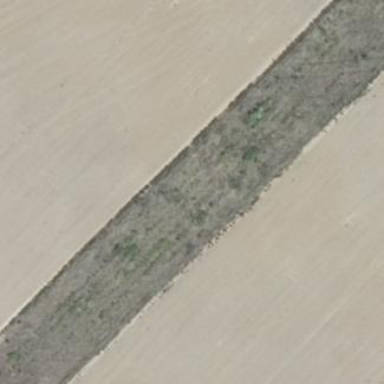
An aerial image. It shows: Fence surrounding patch of scrubland.